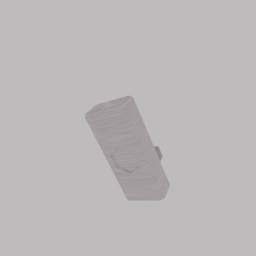
Label: electronics